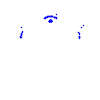
Particle: pion